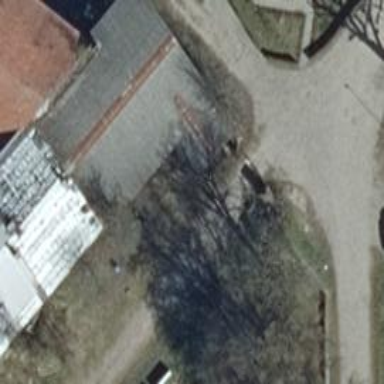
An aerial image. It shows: Cafe.